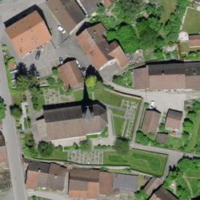
EUNIS habitat code: 54
Species observed at this site:
Ilex aquifolium